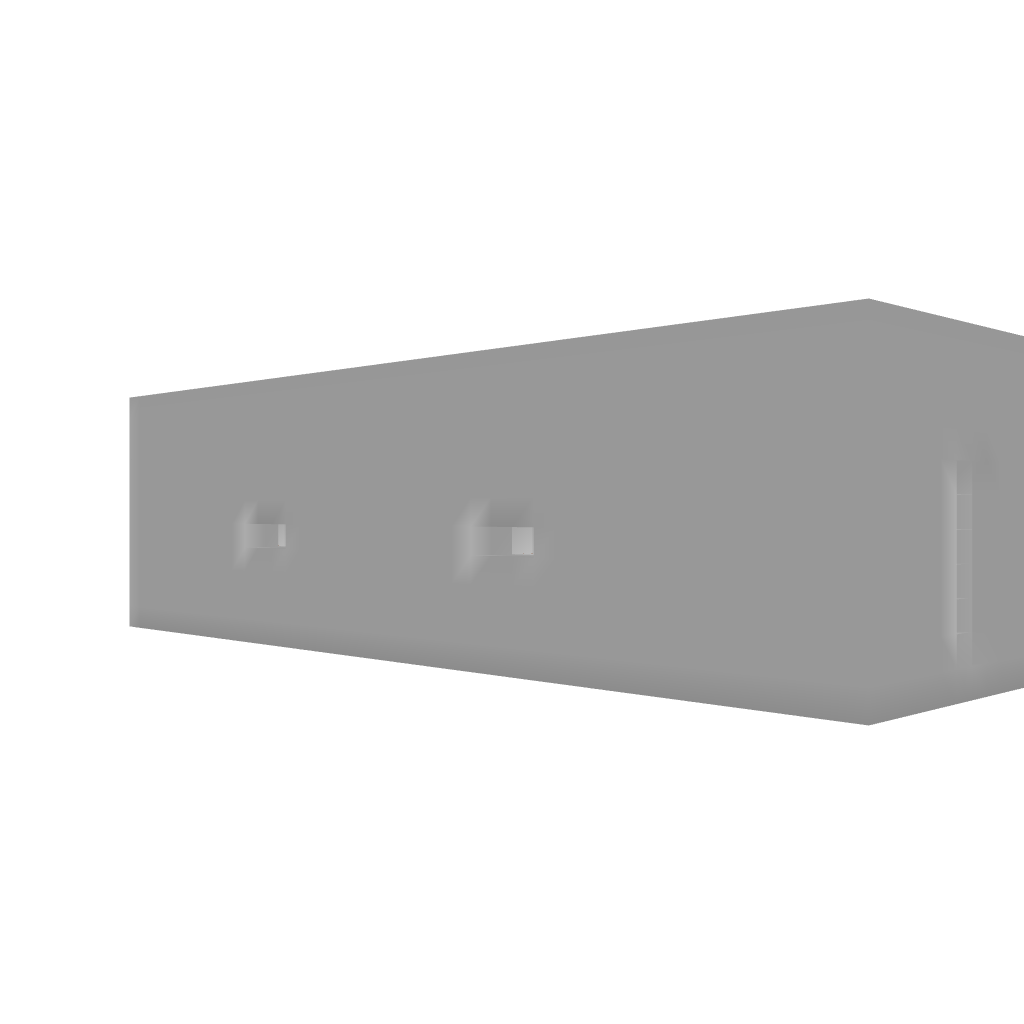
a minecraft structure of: Salvage and Attack Submarine Nautilus